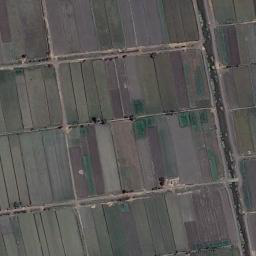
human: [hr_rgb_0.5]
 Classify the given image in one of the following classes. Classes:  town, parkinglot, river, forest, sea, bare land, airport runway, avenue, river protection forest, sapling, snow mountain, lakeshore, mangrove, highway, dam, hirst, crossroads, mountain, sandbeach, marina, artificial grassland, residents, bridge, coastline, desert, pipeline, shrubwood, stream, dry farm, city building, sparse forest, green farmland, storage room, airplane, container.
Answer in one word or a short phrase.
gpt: green farmland